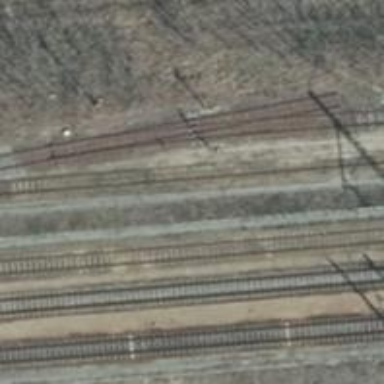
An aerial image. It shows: Rail yard with electrified contact lines for the railway.